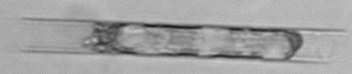
Label: Rhizosolenia